Question: I am trying to make use of 'text-align: justify;' to space the list items out. (<URL>
The problem is that my HTML is - which removes the spaces between the list items and ruins the 'text-align: justify;' effect (<URL>
So usually I get around this problem by adding an '&nbsp;' char between elements - ensuring that my whitespace is preserved.
Now although this actually works for list items too (<URL> the problem here is that adding '&nbsp;' between list items is invalid HTML -
I tried the <URL> - and I got this error:

One more thing: I can't use 'display:flex;' with 'justify-content : space-between;' because I need to suppport IE9
Any ideas?
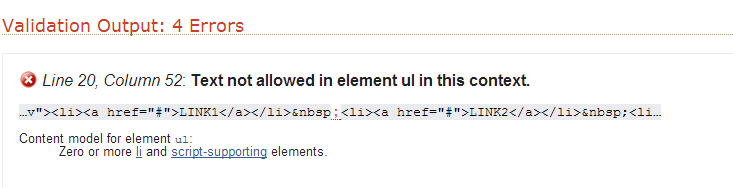
Answer: You can add a space after each list item as generated content, but then the list items need to be laid out as inline elements, not as inline blocks, in order to make the spaces matter in justification:
'''
.nav li {
display: inline;
}
.nav li:after {
content: " "; /* a regular space */
}
.nav li a {
display: inline-block;
}
'''
The last rule above handles the issue that a link may contain spaces and you probably do not want them to be stretched (as they would be if the element were inline).
written before learning the difference between inline and inline block elements in justification; retained here for reference:
No, if you have "minified" HTML code so that whitespace between elements has been removed, you cannot make the elements act as "words" in justification. Such "minification" generally changes the actual content and should not be done--it is OK to collapse inter-element whitespace to one whitespace character, but not more.
The reason is that justification algorithms recognize only whitespace in actual content. Thus, it would not help to add spaces as generated content.
So you should use a more adequate minifier, or perhaps use the settings of the one you are using, so that it does not remove inter-element whitespace.